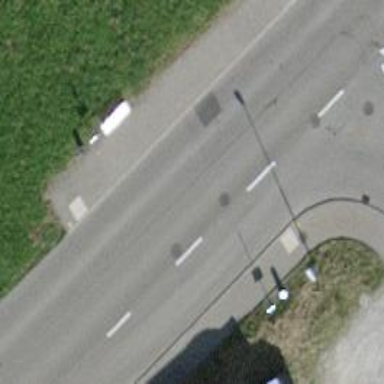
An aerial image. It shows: Uncontrolled zebra crossing with central island.